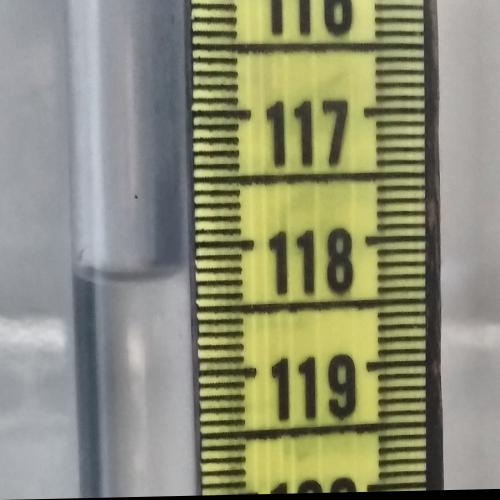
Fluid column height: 118.2 cm